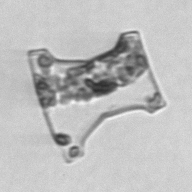
Label: Eucampia